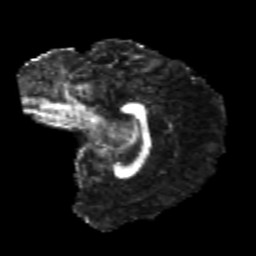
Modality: FA
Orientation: sagittal
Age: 24
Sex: female
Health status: healthy
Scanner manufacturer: philips
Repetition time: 7.387 s
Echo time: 0.08599 s